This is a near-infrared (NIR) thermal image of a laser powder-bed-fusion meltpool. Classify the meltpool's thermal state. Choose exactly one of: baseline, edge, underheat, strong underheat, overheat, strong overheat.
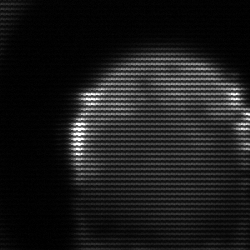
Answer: edge